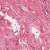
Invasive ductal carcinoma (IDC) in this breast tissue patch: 0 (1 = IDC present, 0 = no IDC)